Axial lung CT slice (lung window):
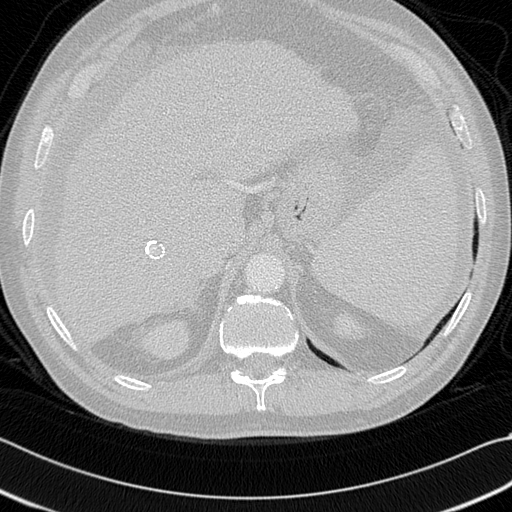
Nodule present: no